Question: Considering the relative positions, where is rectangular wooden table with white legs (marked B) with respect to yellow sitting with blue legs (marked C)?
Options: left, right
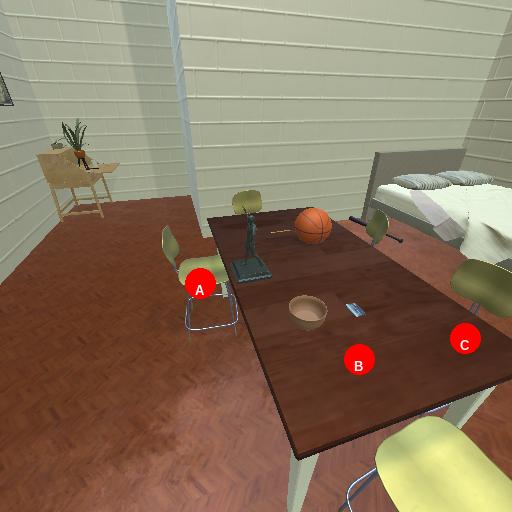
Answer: left